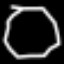
Label: octagon